Breast ultrasound image
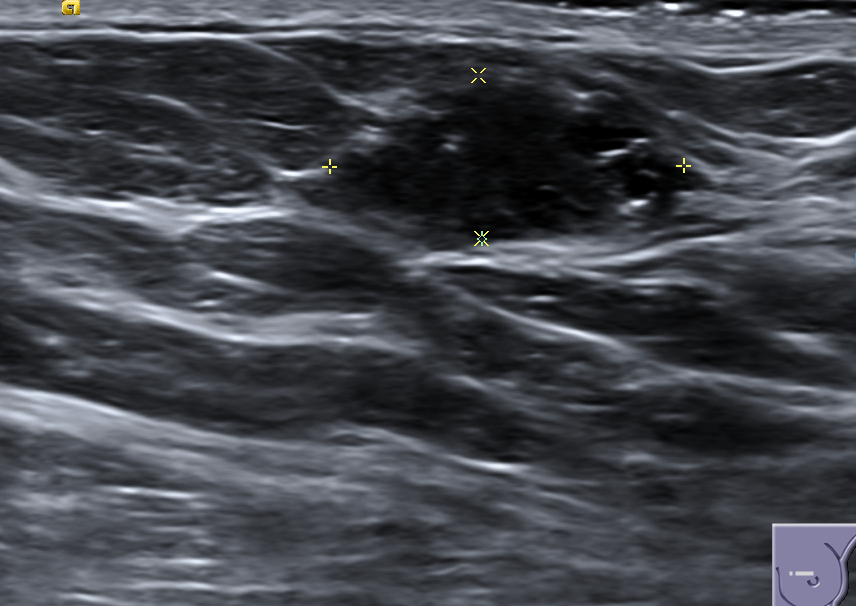
Diagnosis: benign